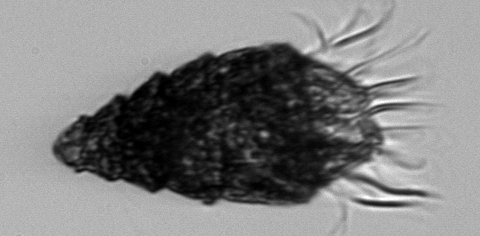
Label: Laboea_strobila